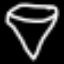
Label: diamond